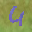
Label: 4